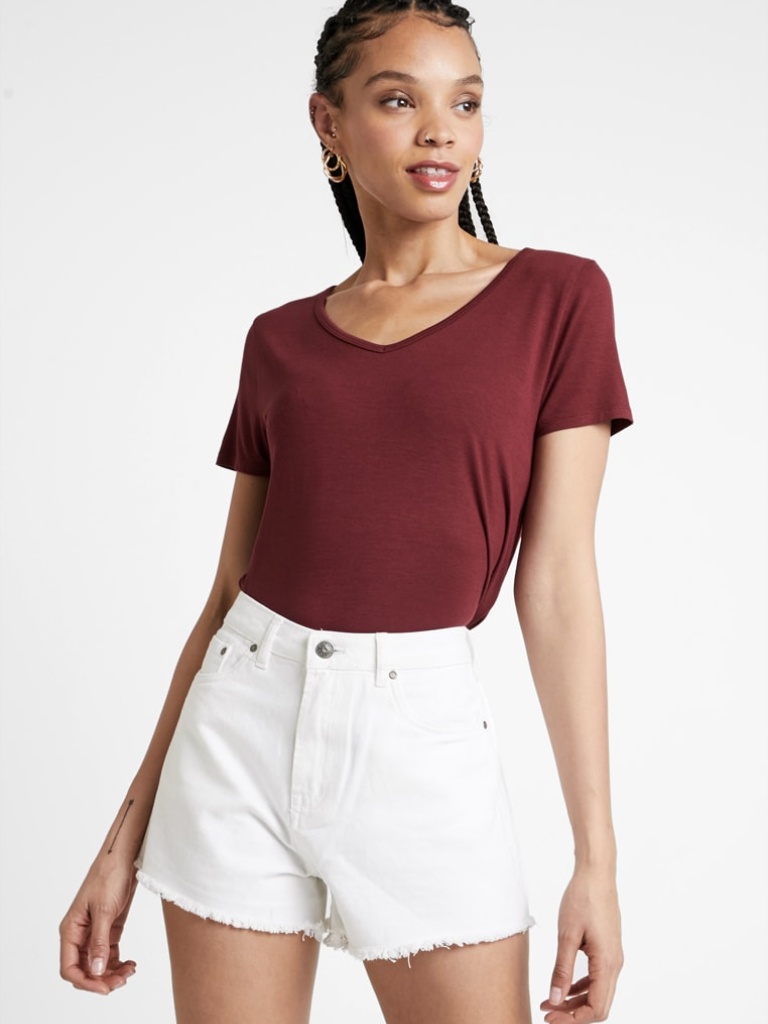
cotton tight short sleeve hip length Fully Tucked in v-neck t-shirt